Interaction volume radius: 10 \u00c5
Interaction volume height: 25 \u00c5
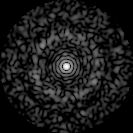
Disorder parameter: 0.8525